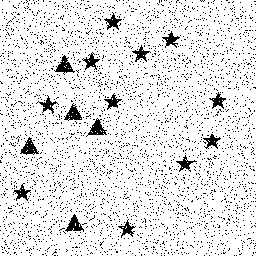
Squares: 0
Triangles: 5
Stars: 11
Total shapes: 16